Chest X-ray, PA view. Patient: 54 years old, sex M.
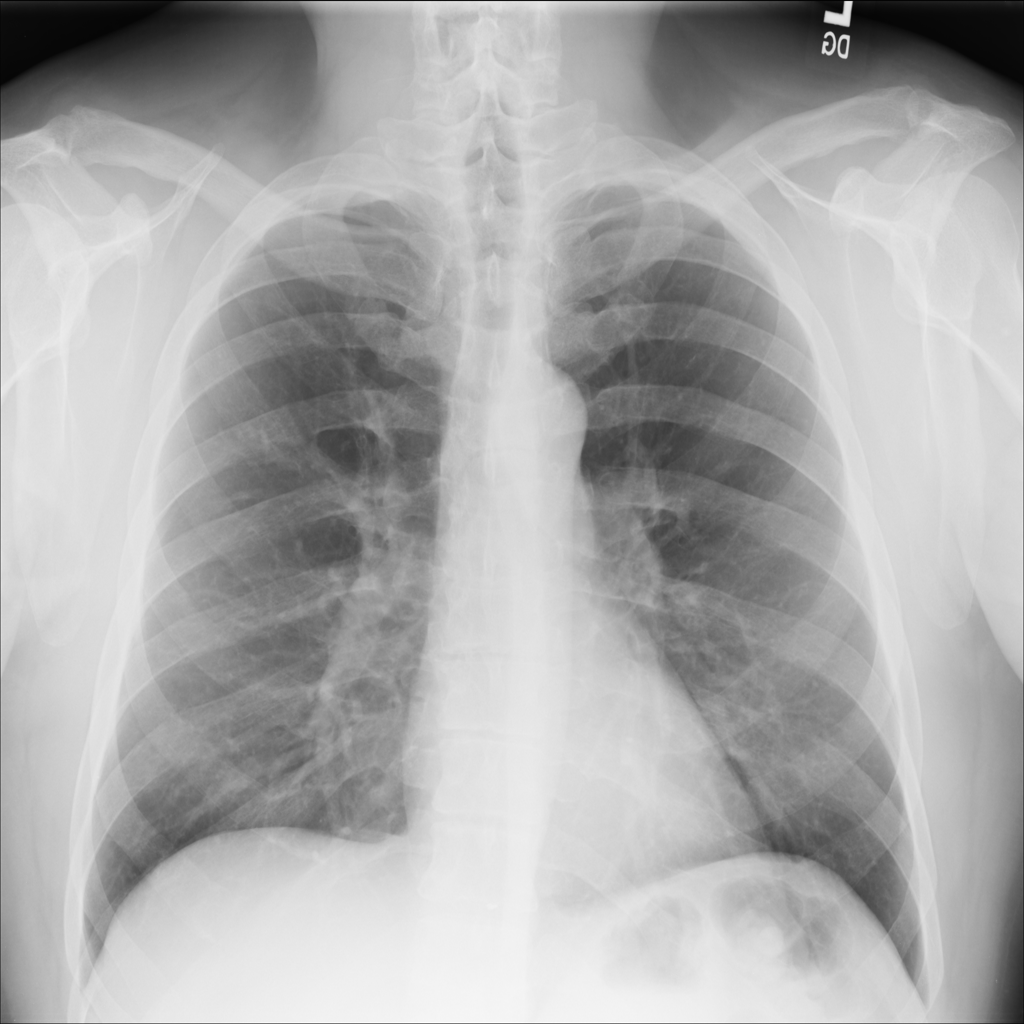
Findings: No Finding